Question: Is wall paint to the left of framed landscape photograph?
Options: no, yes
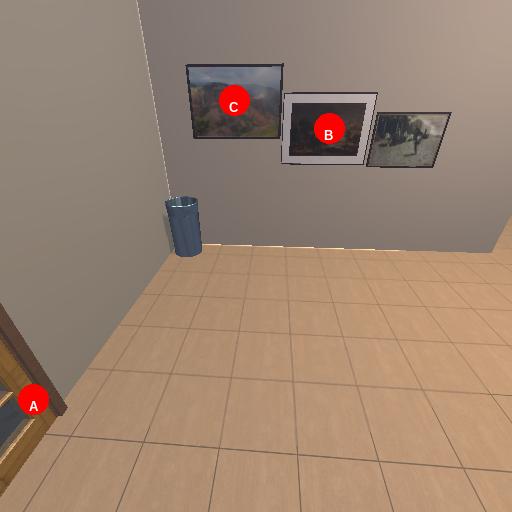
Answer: no